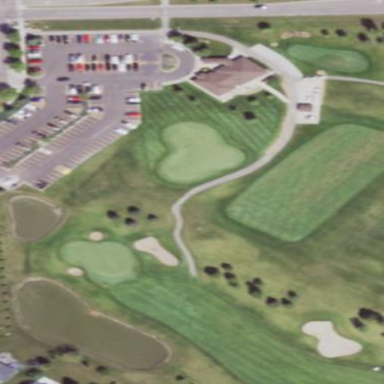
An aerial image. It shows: Golf tee.